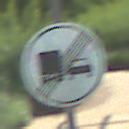
Verkehrszeichen: EndeUeberholverbotKraftfahrzeuge
Umgebung: Outdoor, Nature
Tageszeit: Midday
Wetter: PartlyCloudy
Licht: Natural
Jahreszeit: NotSpecified
Kontrast: HighContrast